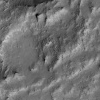
Atmospheric dust classification: not_dusty